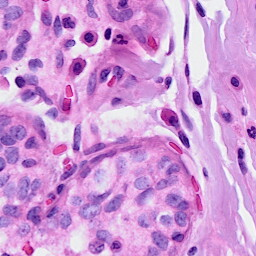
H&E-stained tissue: Breast